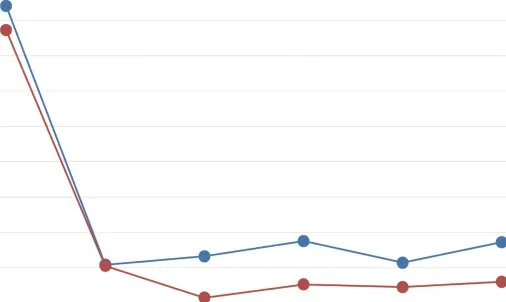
Course of blood glucose and HbA1c. Glycemic control was good after the second admission, and no recurrence of diabetic striatopathy was observed. . HbA1c - glycosylated hemoglobin.
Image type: chart (chart)